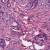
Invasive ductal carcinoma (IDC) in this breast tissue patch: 1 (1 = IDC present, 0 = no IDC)